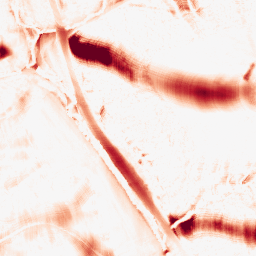
Category: morphological
Decomposition family: morphological_ellipse
Decomposition parameters: operation: opening
width: 50
height: 30
Upsampling method: quintic
Upsampling parameters: scale: 8
Upsampling scale: 8